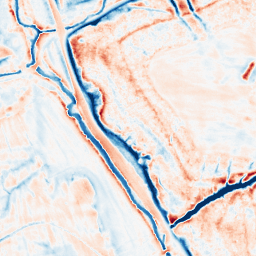
Category: edge_preserving
Decomposition family: anisotropic_diffusion
Decomposition parameters: iterations: 50
kappa: 30
gamma: 0.2
Upsampling method: cubic_mitchell
Upsampling parameters: scale: 4
Upsampling scale: 4